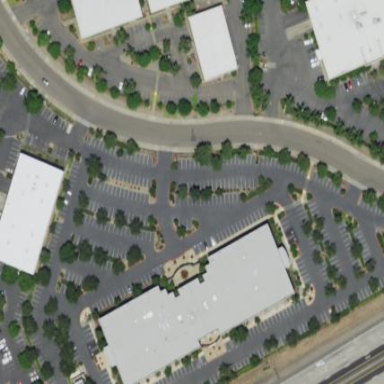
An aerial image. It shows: Commercial area.